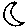
Label: moon